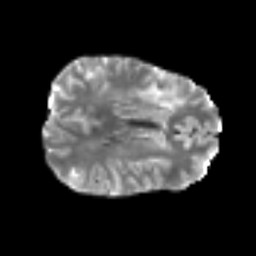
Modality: T2w
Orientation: axial
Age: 56
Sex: male
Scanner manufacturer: siemens
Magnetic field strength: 3 T
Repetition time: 6.1 s
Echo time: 0.101 s